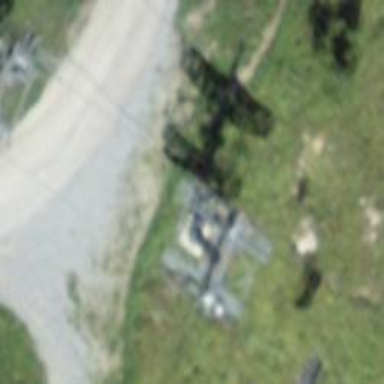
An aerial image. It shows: Pylon used for aerialway.